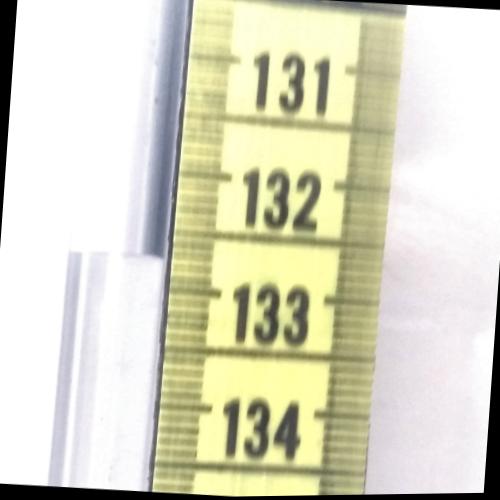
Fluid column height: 132.8 cm